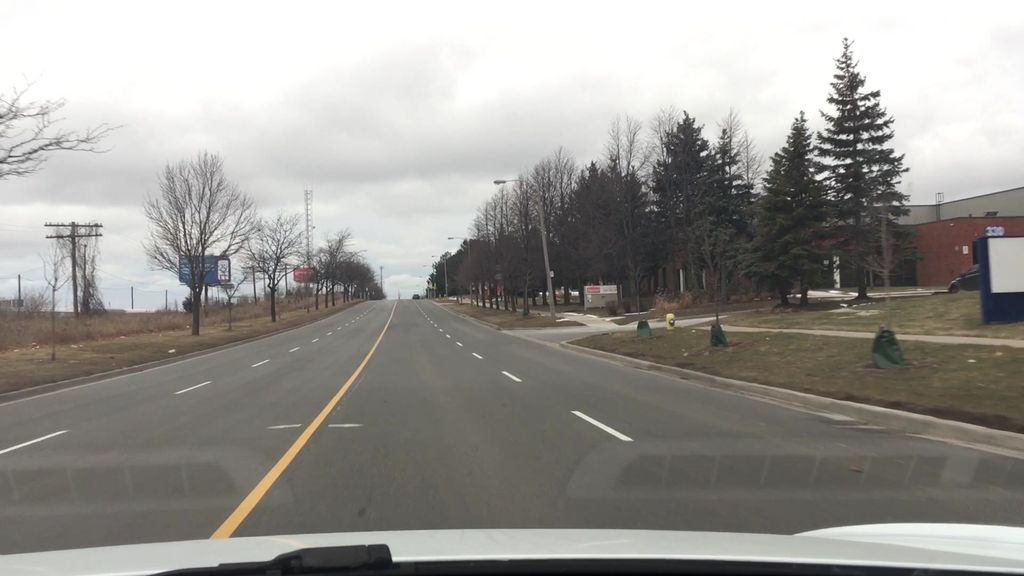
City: toronto